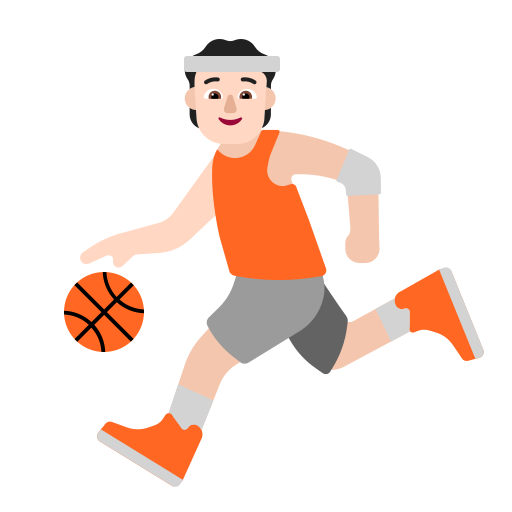
person bouncing ball flat light